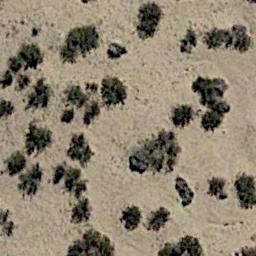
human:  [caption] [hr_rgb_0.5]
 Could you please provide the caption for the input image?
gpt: Chaparral is evenly distributed on the sand .

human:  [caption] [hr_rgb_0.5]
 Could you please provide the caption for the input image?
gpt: Some disconnected green chaparrals grow in the desert .

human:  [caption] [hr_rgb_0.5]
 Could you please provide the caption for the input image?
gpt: There are some dry bushes make up the chaparral on the desert .

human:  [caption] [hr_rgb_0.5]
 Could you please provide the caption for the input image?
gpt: Many traces of cars driving in this desert can be seen .

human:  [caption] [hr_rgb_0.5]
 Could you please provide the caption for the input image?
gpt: The chaparral is thicker on the left than on the right .